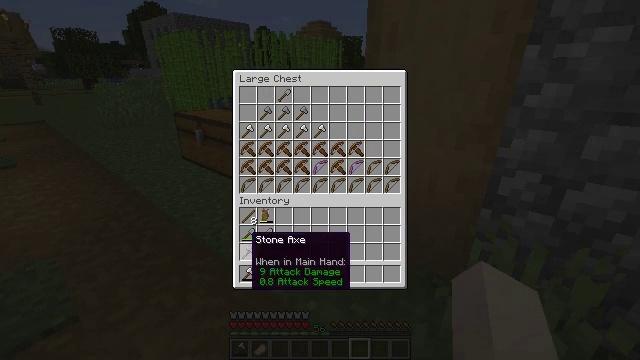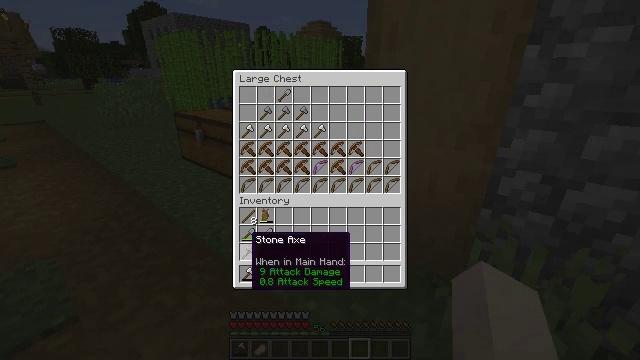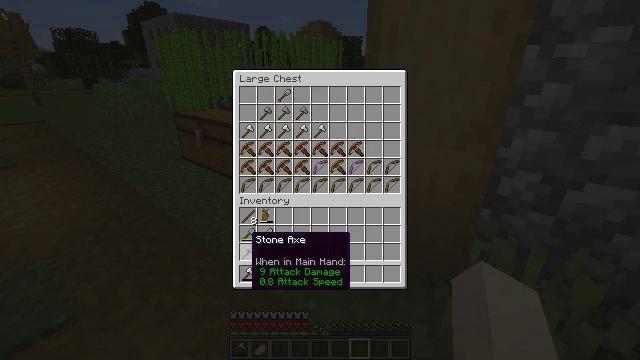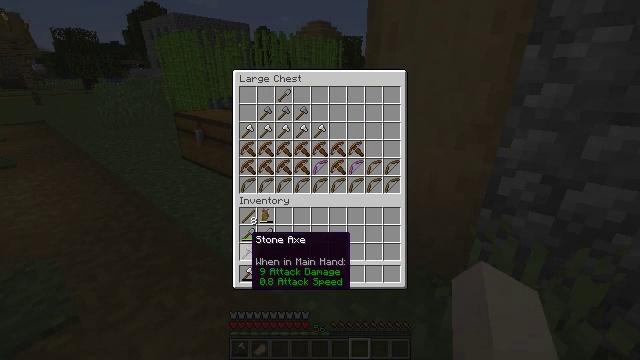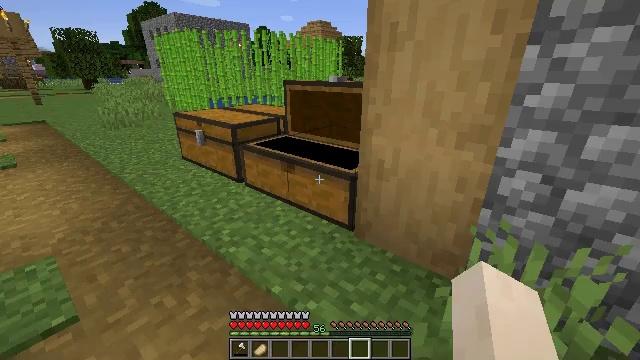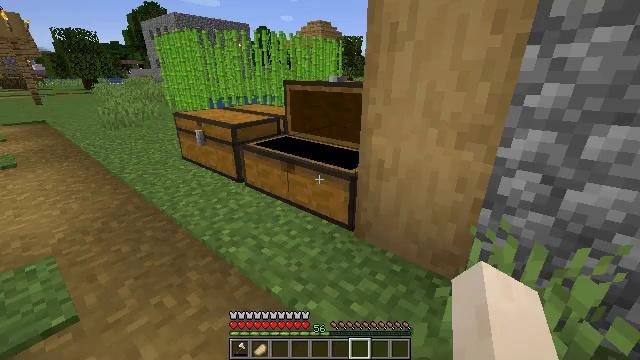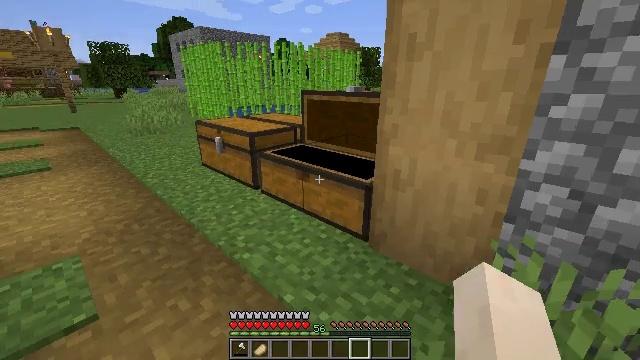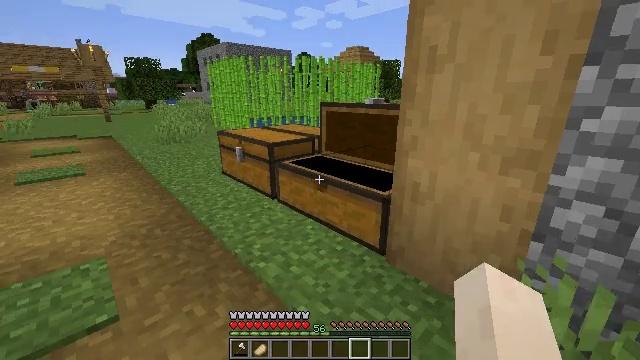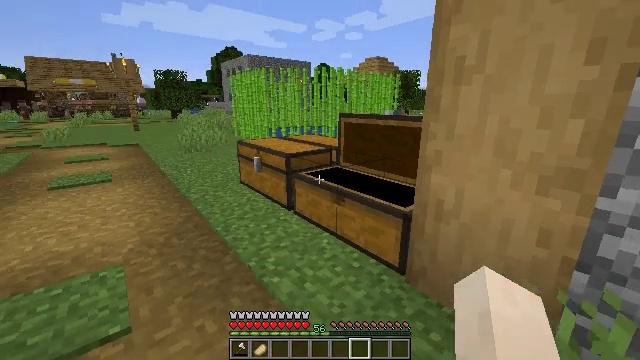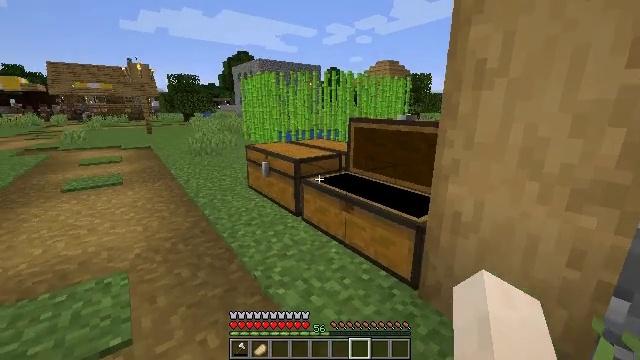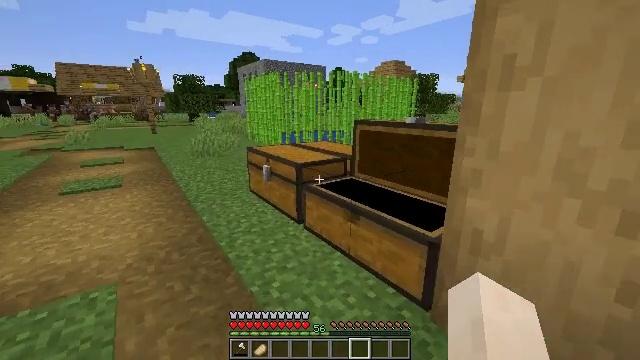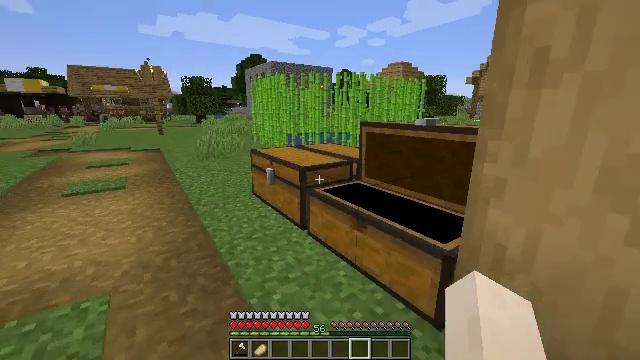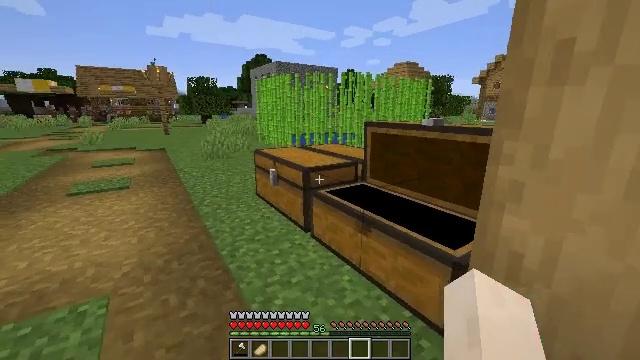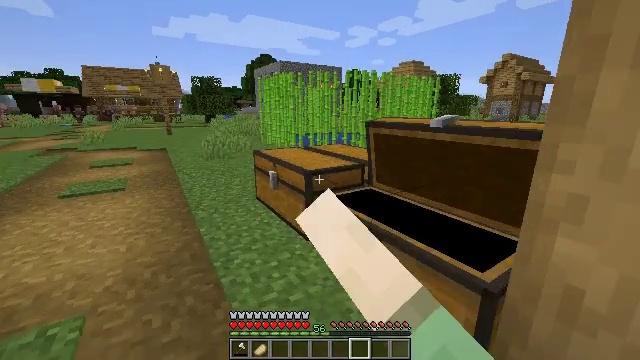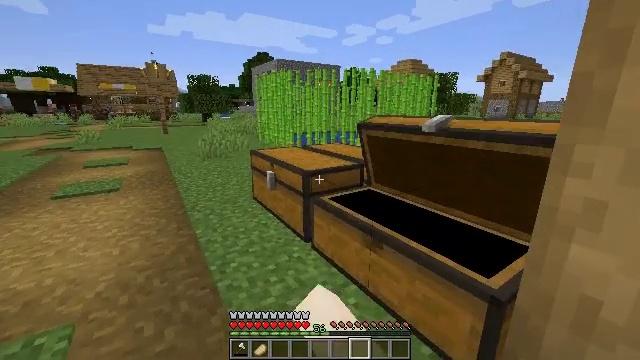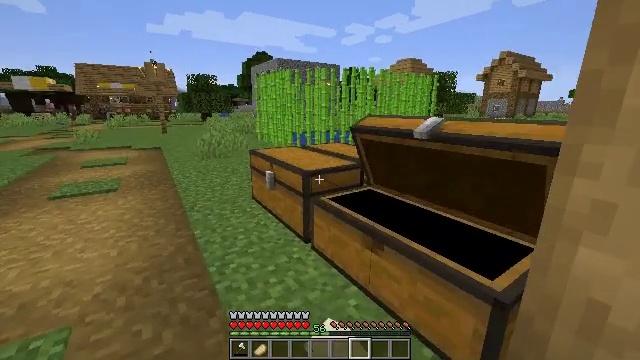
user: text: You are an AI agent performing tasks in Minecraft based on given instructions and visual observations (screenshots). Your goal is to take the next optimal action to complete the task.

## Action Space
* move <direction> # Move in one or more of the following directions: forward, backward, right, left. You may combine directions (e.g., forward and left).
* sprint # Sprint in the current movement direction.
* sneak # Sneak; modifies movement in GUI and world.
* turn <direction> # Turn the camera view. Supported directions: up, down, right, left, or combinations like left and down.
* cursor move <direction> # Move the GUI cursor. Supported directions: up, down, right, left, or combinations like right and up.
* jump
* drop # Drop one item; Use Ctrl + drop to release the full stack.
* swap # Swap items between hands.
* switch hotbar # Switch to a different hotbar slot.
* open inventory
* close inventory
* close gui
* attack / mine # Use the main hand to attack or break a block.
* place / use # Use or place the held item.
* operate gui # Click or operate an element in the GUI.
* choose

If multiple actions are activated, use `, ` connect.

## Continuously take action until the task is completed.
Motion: motion action
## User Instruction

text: Gather clay blocks.
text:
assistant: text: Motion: no_op
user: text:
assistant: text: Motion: no_op
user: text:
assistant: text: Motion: no_op
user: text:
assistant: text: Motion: no_op
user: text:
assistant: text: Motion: close gui
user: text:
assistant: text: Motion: turn left and up, open inventory
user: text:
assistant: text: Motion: turn left and up
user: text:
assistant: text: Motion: move forward, turn left and up
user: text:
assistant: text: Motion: move forward, turn left
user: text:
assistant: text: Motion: move forward, turn left
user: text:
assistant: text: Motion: move forward, turn left
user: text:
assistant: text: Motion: move forward, turn left, use / place
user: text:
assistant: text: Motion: use / place
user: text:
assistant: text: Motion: use / place
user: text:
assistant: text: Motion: use / place
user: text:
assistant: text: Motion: use / place
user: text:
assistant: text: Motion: no_op
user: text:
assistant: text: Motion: no_op
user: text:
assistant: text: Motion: no_op
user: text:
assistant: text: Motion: no_op
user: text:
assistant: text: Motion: no_op
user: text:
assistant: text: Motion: no_op
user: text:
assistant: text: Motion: no_op
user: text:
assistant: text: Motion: no_op
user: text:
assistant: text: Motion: no_op
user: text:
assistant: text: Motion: no_op
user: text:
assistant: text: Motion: no_op
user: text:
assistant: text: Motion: close inventory
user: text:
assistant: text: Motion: close inventory
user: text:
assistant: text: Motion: close inventory